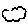
Label: cloud